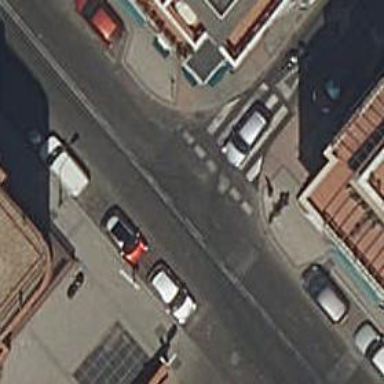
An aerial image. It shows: Pedestrian road.